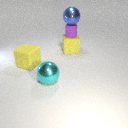
large yellow rubber cube behind large cyan metal sphere